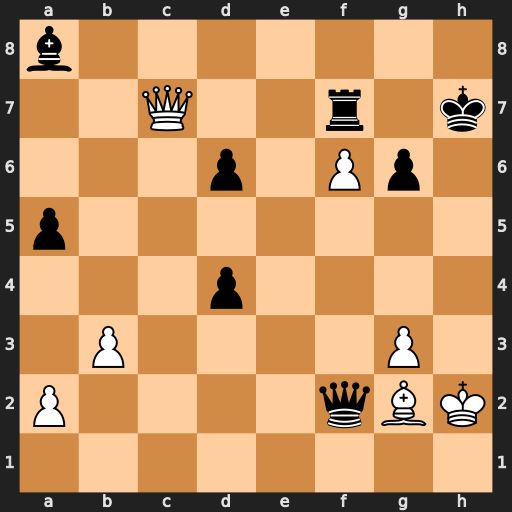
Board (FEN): b7/2Q2r1k/3p1Pp1/p7/3p4/1P4P1/P4qBK/8
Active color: w
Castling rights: -
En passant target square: -
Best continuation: Qxf7+ Kh6 Qf8+ Kg5 Qxa8